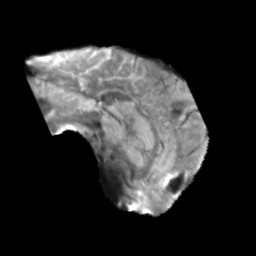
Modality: T2w
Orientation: sagittal
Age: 58
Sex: male
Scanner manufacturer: siemens
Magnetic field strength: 3 T
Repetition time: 5.47 s
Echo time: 0.0854 s